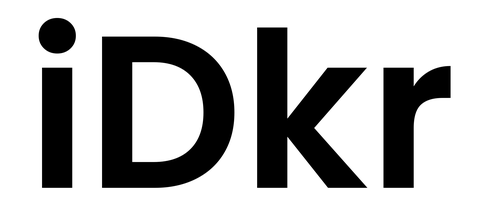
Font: Poppins-SemiBold